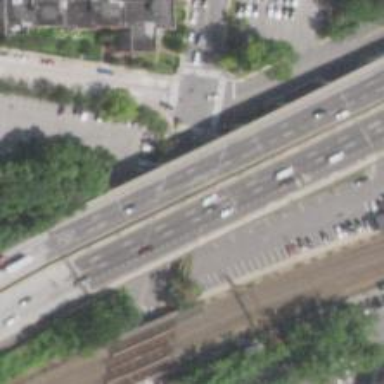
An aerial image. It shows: Asphalt bridge over motorway.